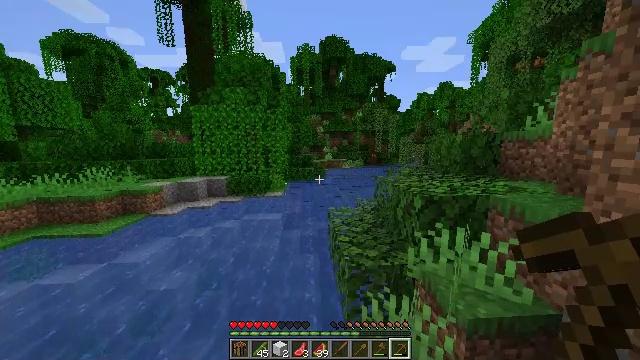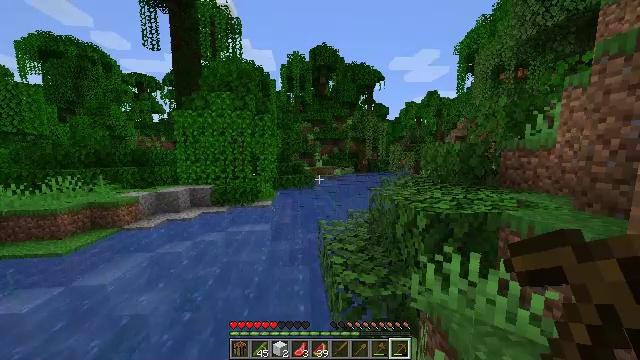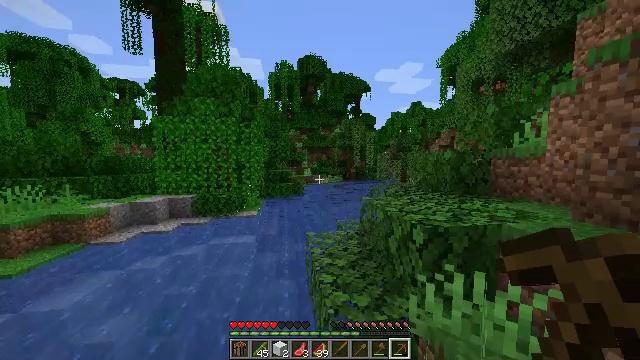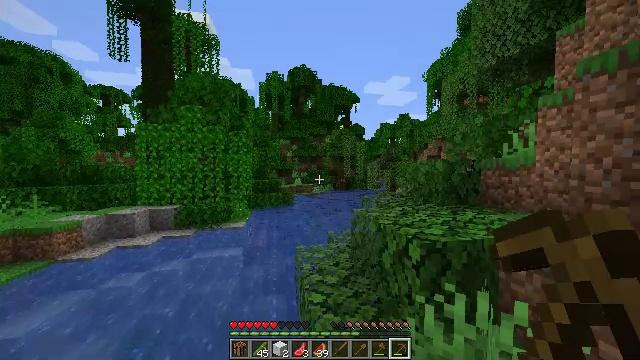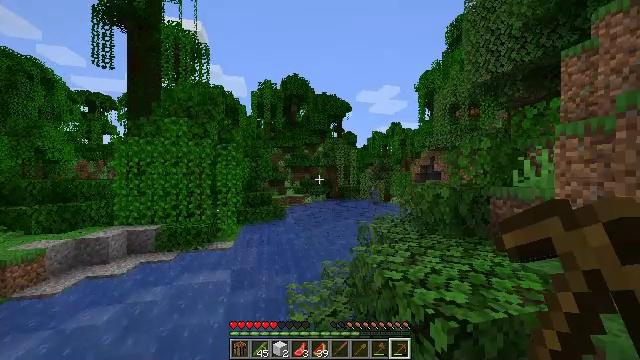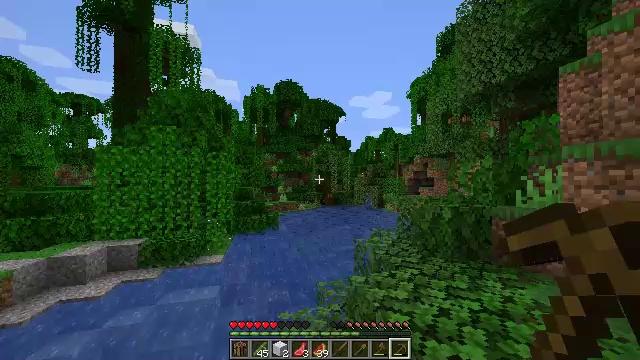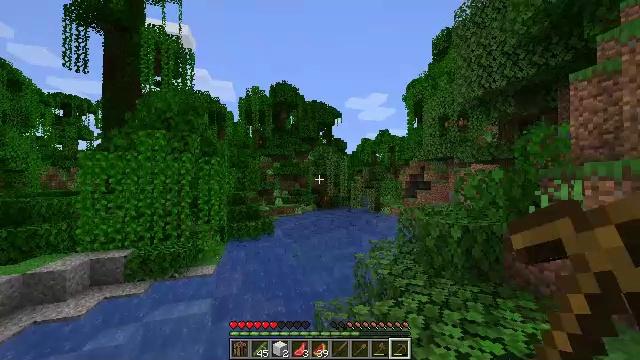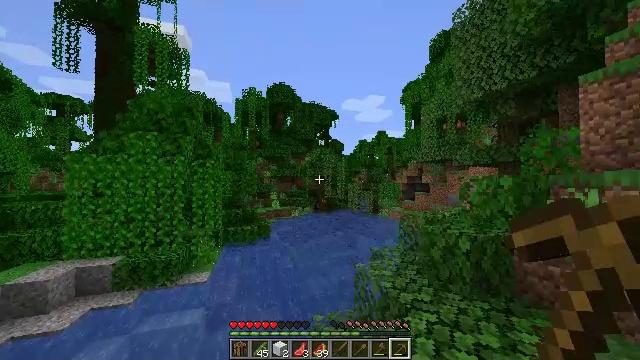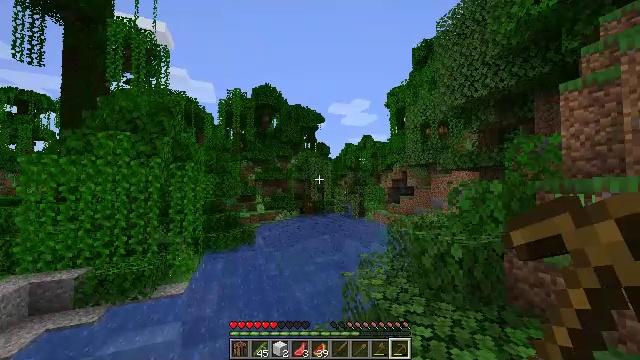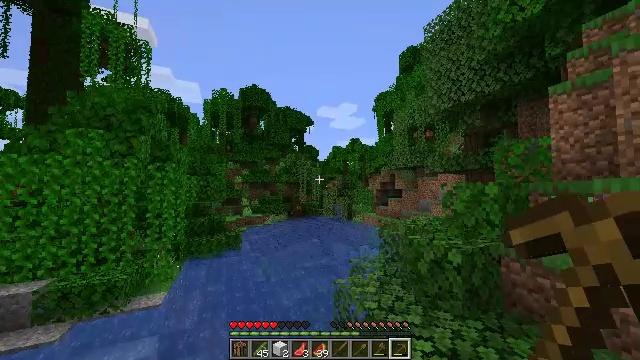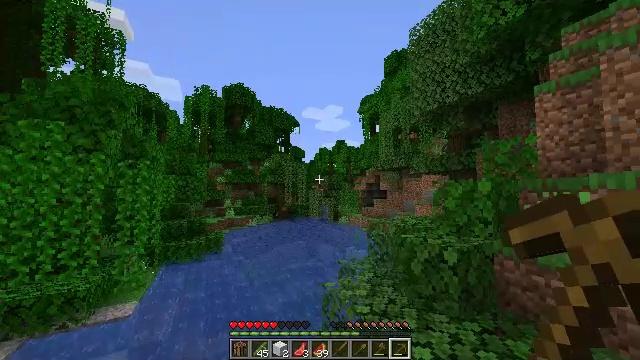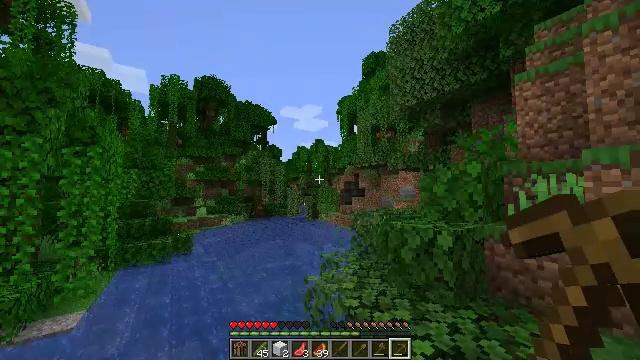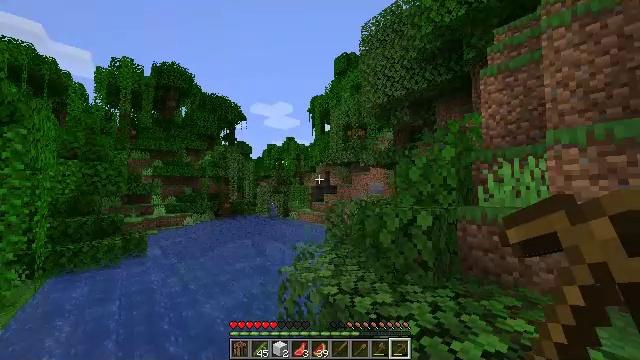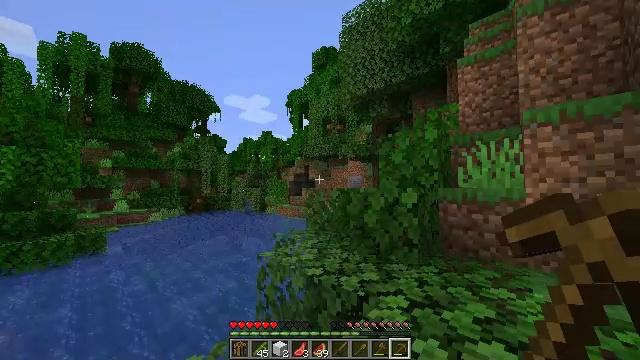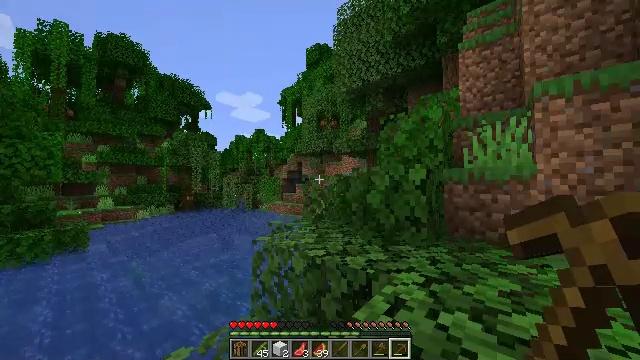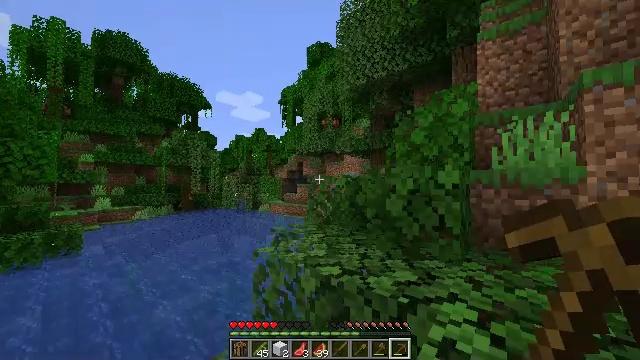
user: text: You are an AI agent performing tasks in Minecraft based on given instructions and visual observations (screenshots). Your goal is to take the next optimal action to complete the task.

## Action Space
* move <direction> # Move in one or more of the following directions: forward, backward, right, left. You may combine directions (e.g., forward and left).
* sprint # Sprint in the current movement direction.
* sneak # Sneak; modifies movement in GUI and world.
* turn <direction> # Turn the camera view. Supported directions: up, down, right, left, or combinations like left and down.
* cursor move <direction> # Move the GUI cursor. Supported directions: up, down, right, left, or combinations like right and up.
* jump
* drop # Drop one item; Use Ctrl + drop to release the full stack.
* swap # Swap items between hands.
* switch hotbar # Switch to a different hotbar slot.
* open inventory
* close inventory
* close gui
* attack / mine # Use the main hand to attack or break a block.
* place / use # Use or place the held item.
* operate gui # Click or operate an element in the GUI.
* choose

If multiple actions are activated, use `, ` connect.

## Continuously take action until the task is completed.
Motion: motion action
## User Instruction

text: Mine the mossy cobblestone underground.
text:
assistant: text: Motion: move forward, turn right and up
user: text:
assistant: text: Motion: move forward, turn right and up
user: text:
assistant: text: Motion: move forward, turn right and up, jump
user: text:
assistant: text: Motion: move forward, turn right and up, jump
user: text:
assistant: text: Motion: move forward, turn right and up, jump
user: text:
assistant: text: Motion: move forward, turn right, jump
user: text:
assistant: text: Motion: move forward, jump
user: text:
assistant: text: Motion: move forward, turn right, jump
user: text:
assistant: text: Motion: move forward, turn right, jump
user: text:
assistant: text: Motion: move forward, turn right, jump
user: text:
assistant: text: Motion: move forward, sprint, turn right, jump
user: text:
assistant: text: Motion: move forward, sprint, turn right, jump
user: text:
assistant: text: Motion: move forward, sprint, turn right and down, jump
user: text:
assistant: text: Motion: move forward, sprint, turn right, jump
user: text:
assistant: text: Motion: move forward, jump
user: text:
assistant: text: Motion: move forward, jump
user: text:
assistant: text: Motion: move forward, jump
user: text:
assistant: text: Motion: move forward, jump
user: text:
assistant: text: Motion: move forward, jump
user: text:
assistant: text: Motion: move forward, jump
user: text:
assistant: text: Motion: move forward, jump
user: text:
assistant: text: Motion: move forward, turn right, jump
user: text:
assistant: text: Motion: move forward, sprint, turn right, jump
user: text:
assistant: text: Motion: move forward, sprint, jump
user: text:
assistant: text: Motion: move forward, sprint, jump
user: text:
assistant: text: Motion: move forward, sprint, jump
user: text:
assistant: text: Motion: move forward, jump
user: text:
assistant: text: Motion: move forward, jump
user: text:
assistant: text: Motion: move forward, turn left, jump
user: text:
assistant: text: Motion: move forward, turn left and down, jump